Question: I want to install R on my Red hat cluster which has the version below:
'''
$ cat /etc/redhat-release
Red Hat Enterprise Linux Server release 6.3 (Santiago)
'''
When I went to R's homepage and this is what in their <URL>:

I am wondering there is only redhat version 4 and 5 there and I don't know which version will best fit my operating system.
<URL>
Since I have asked more than 6 questions today. Stackoverflow doesn't like me to ask more questions. So I will put the following questions into this question, sorry about that.
Hi, I was trying to use Expect to automatically log into a remote server and install R.
When I install R, they came up with all kinds of prompts asking 'The package will take xx MB Is that OK with you'?
The command to install:
'''
su -c 'yum install R R-core R-core-devel R-devel'
'''
You need to type in Yes for a few times to finish the installation.
My question is:
1. Is there a flag for yum install that you can tell the machine to install everything I want you to install. Don't ask me. So I can install those four packages without any prompt.
2. If that is hard to install in the 'quiet mode', how to write a while loop in Expect so it will send the Y automatically: Pseudo Code Not Working!
send -- "sudo su -c yum install ...."
while ("Expect '*Is it OK [Y/N]*'"){
send 'Y
'
# if (expect 'user$')
{break}
}
Thanks a lot in advance.
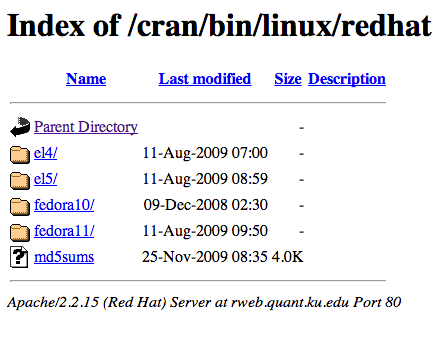
Answer: This is likely due to there being R RPMs in the Extra Packages for Enterprise Linux (EPEL) repos for RHEL6. You can find out more about EPEL on the <URL>.
You need to configure 'yum' to use EPEL. The easiest way to do this is to install the 'epel-release' package for your platform, eg
'''
su -c 'rpm -Uvh http://dl.fedoraproject.org/pub/epel/6/i386/epel-release-6-8.noarch.rpm'
'''
or
'''
su -c 'rpm -Uvh http://dl.fedoraproject.org/pub/epel/6/x86_64/epel-release-6-8.noarch.rpm'
'''
for example. The you can use 'yum' to install R, e.g. you will probably want
'''
su -c 'yum install R R-core R-core-devel R-devel'
'''
so that you pull in the packages needed to build other add-on packages as most CRAN package are not in EPEL.
At the moment, the latest version of R in EPEL is 3.0.1, so one patch release point behind the latest version 3.0.2.